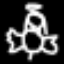
Label: angel